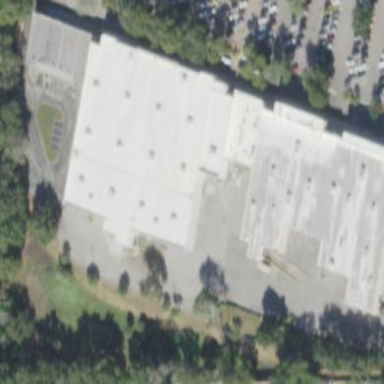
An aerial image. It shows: Commercial building.